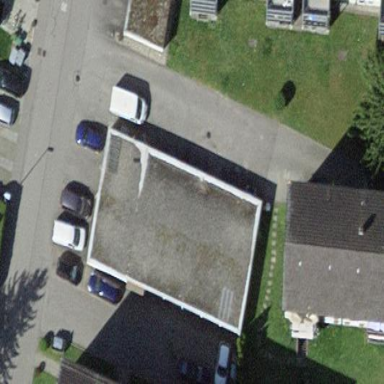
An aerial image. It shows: Garage with flat roof.